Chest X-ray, PA view. Patient: 49 years old, sex F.
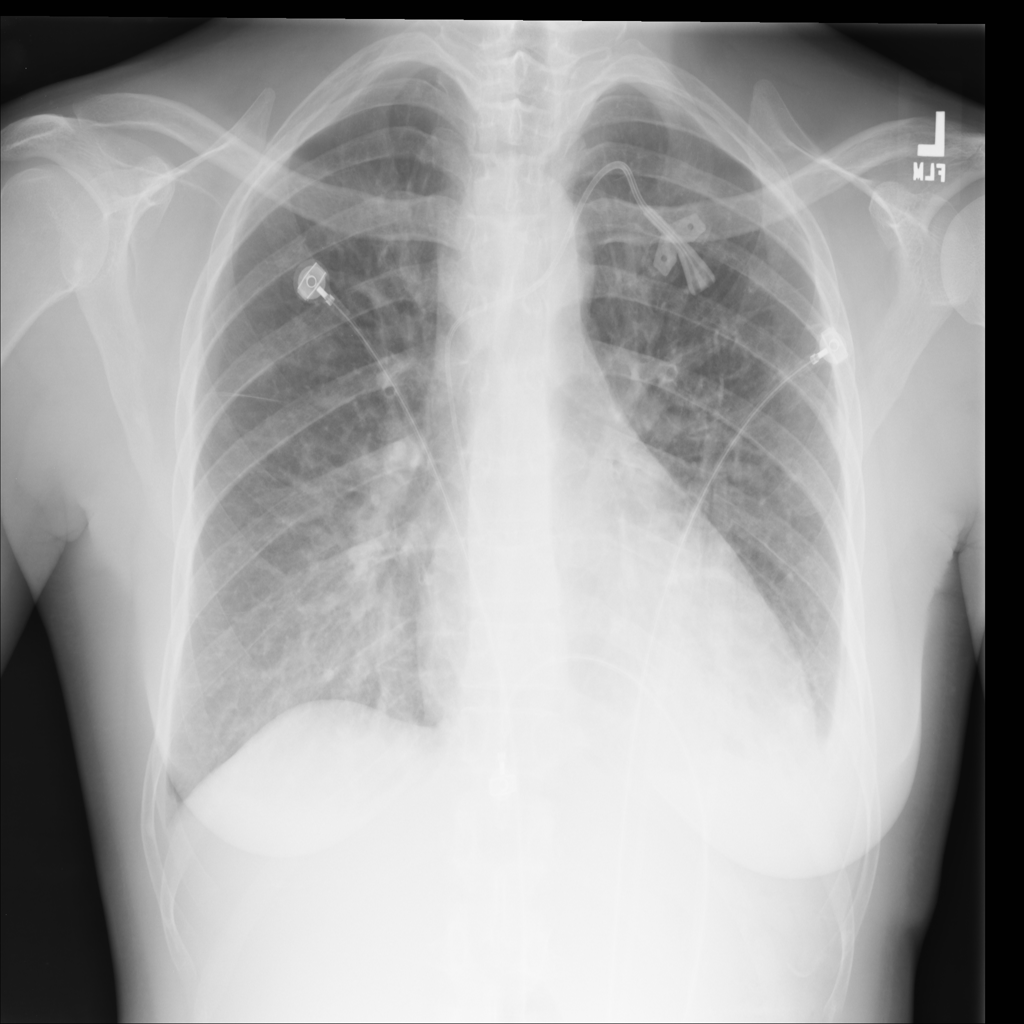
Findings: Atelectasis, Effusion, Infiltration